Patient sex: M
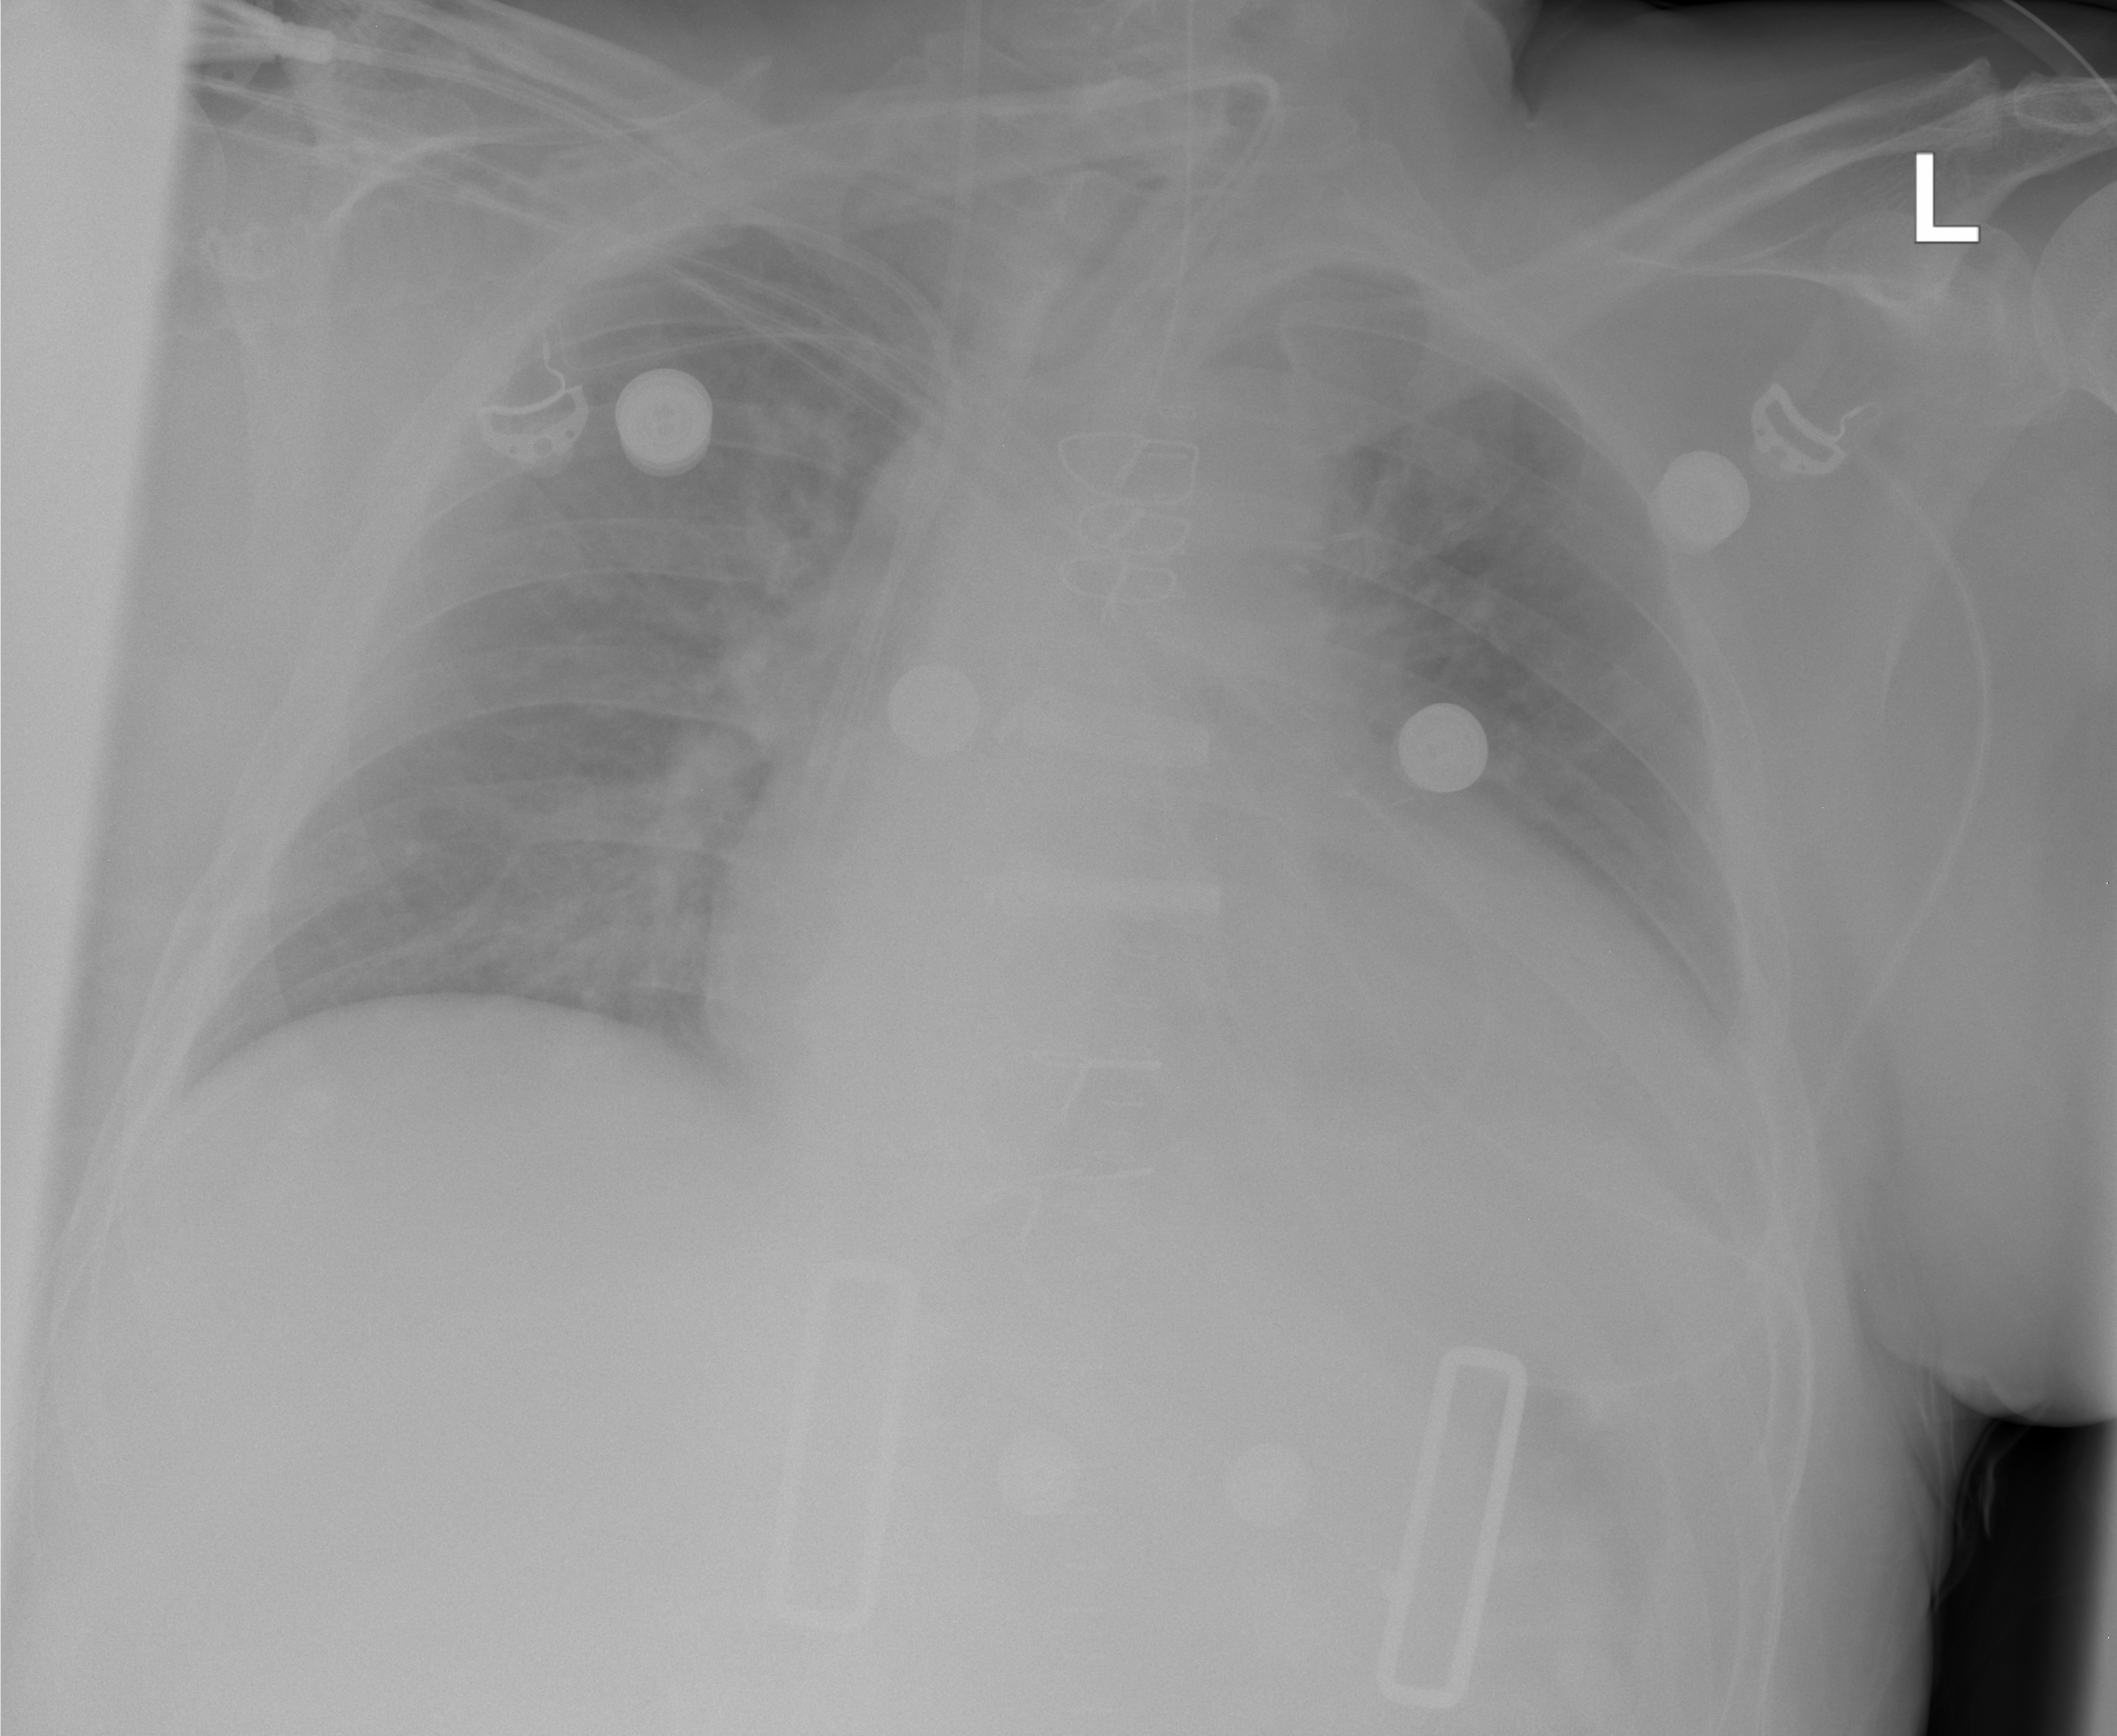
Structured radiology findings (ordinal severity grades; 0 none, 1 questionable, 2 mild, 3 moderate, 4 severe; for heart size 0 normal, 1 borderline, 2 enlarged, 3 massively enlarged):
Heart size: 2
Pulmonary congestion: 2
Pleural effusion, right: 0
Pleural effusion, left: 2
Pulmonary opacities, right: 0
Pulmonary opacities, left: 0
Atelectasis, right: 0
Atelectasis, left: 2